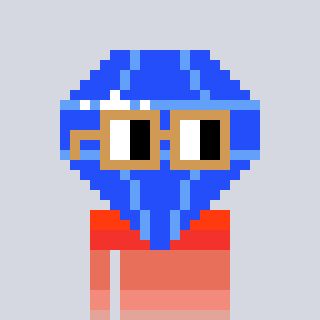
a pixel art character with square brown glasses, a blue diamond-shaped head and a red-colored body on a cool background